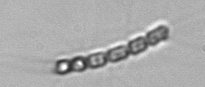
Label: Chaetoceros